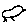
Label: bird